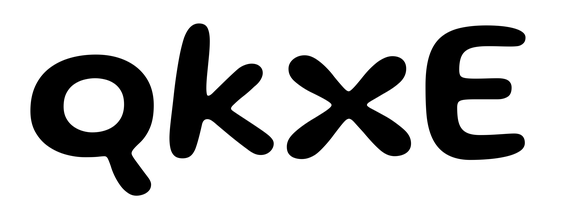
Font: Gluten_Medium